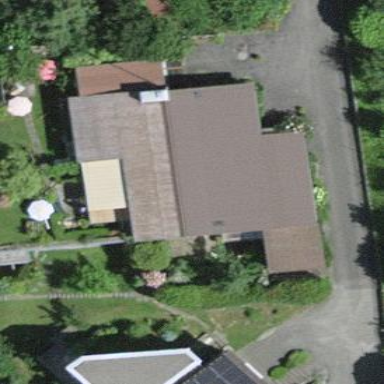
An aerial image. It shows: Terrace building.